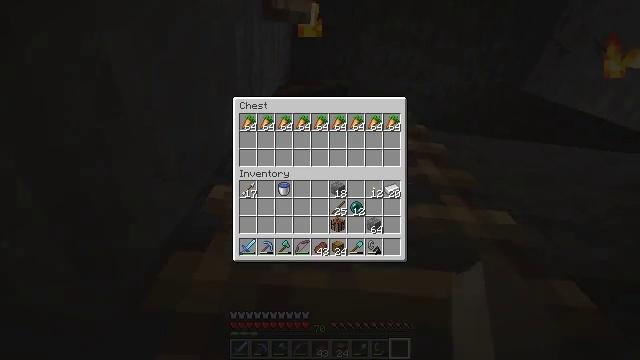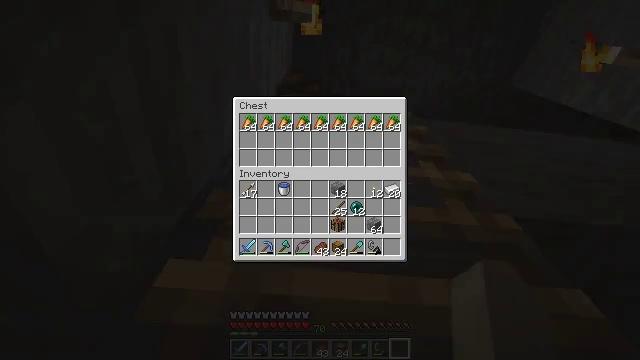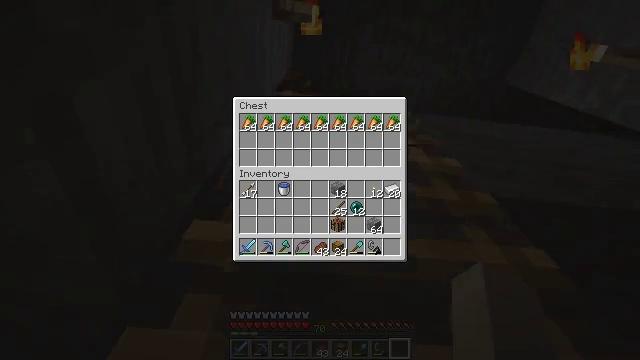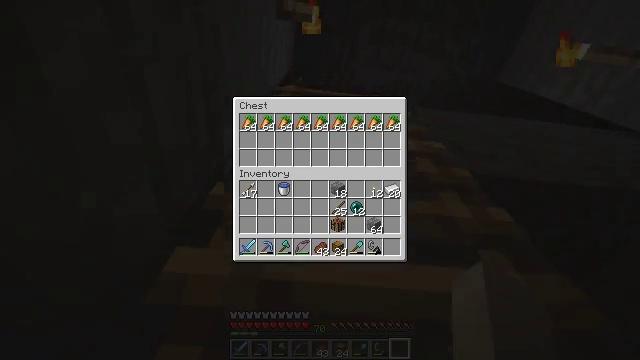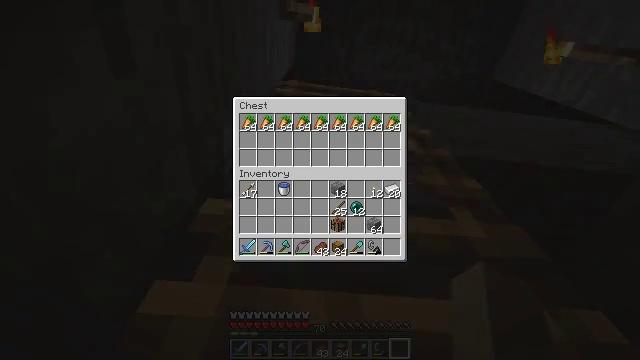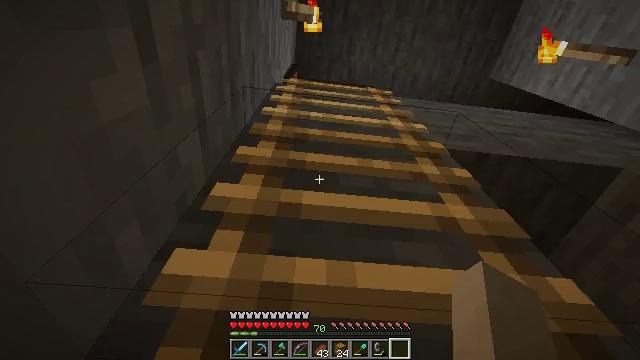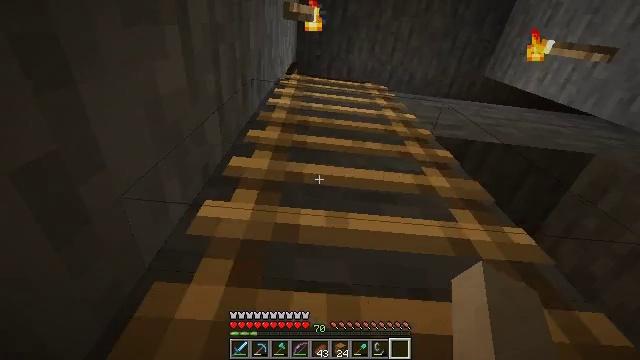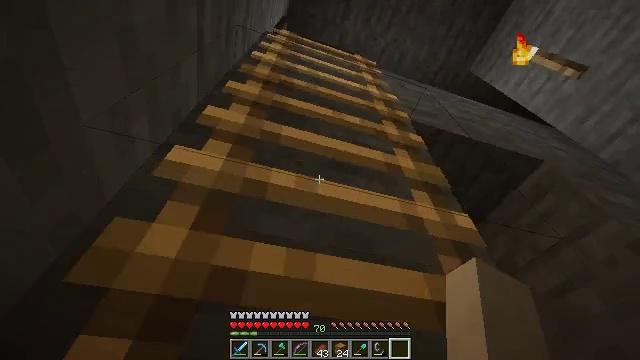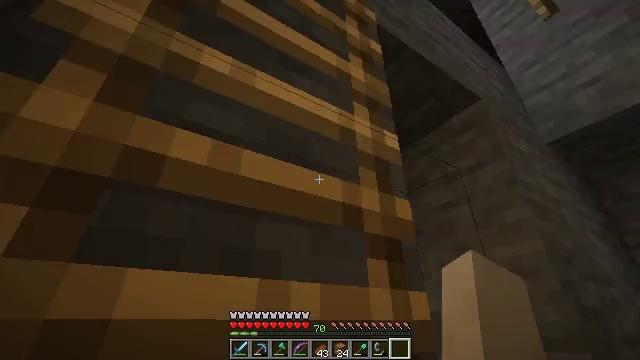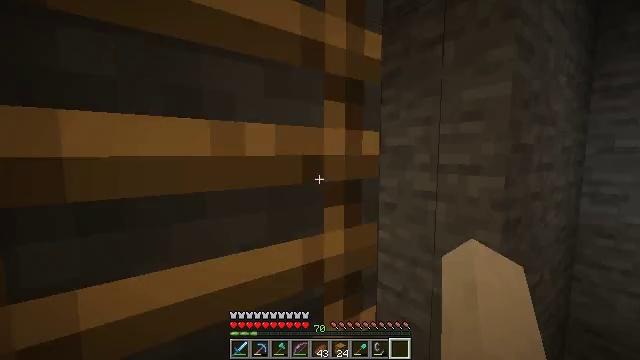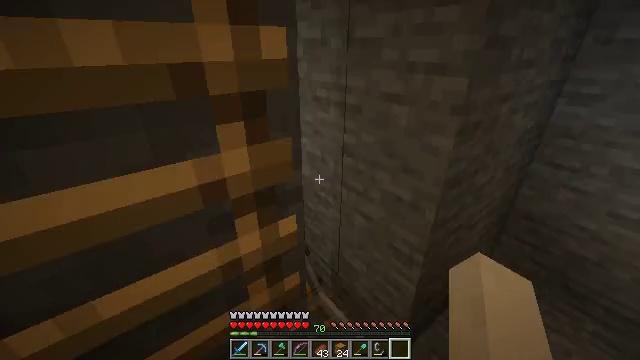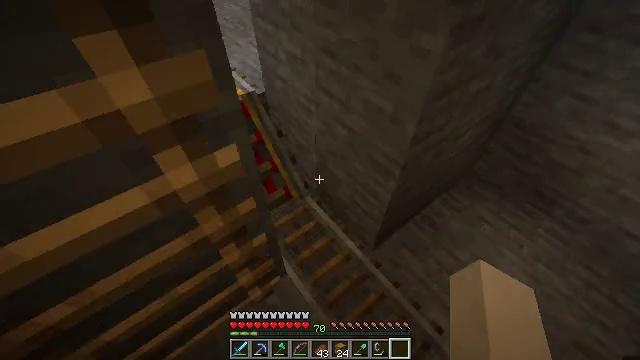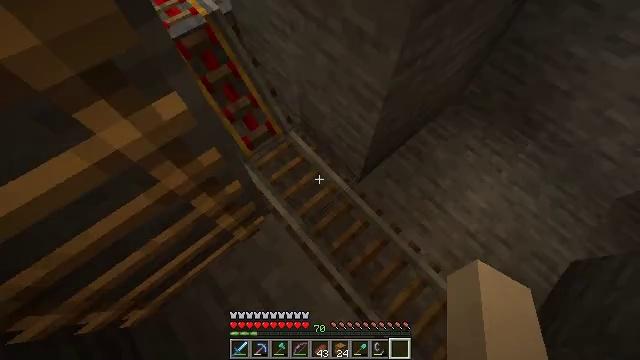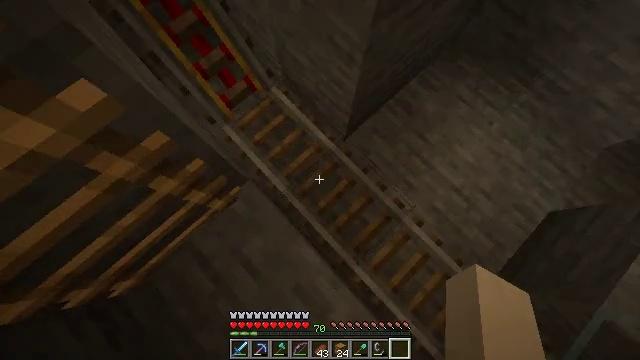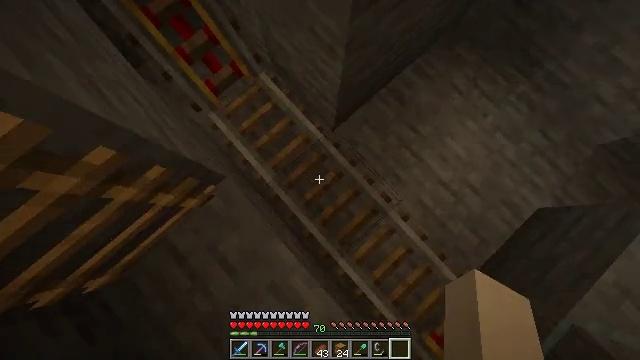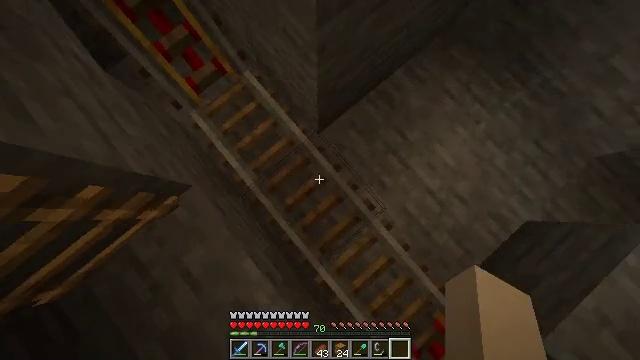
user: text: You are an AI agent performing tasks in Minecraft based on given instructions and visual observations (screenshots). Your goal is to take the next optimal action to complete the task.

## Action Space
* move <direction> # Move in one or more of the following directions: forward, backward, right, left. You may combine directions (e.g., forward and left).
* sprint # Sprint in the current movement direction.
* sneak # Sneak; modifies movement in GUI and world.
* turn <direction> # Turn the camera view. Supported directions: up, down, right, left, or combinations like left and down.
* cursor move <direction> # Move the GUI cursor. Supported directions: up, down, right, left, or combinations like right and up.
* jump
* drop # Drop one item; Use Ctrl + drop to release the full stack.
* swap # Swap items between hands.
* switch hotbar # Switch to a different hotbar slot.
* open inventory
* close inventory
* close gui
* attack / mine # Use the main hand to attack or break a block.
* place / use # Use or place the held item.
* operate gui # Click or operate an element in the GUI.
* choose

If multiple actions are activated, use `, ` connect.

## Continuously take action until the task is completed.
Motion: motion action
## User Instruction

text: Reclaim the chest into your inventory.
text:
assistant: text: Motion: no_op
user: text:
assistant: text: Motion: no_op
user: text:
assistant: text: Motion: no_op
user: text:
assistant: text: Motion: no_op
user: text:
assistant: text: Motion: no_op
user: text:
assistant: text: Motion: no_op
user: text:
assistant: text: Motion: turn right and down
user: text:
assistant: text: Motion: move right, turn right and down
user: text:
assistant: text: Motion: move right, turn right and down
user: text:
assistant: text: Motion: move forward and move right, turn right and down
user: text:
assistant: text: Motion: move forward and move right, turn down
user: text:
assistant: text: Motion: move forward and move right, turn right and down
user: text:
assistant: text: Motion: move forward and move right, turn right and down
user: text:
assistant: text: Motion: move forward and move right, turn left and down
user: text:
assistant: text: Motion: move forward and move right, turn left and down
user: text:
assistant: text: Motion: move forward, turn left
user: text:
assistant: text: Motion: move forward, turn left and up
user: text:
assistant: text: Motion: move forward, turn left
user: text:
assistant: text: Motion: move forward and move left, turn left and up
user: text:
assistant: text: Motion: move forward and move left, turn left and up
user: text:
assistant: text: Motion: move forward and move left, turn left and up
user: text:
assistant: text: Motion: move forward and move left, turn left and up
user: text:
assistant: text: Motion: move forward and move left, turn left and up
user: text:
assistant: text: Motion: move forward and move left, turn up
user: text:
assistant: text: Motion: move forward and move left, turn up
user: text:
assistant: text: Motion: move forward and move left, turn up
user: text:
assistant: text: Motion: move forward, turn right and up
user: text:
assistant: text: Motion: move forward, turn right and up
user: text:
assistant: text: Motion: move forward, turn right and up
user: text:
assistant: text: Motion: move forward